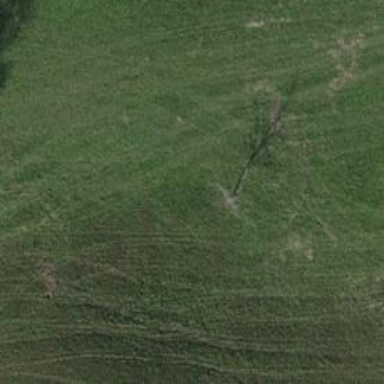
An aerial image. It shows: Single tag "natural: tree."